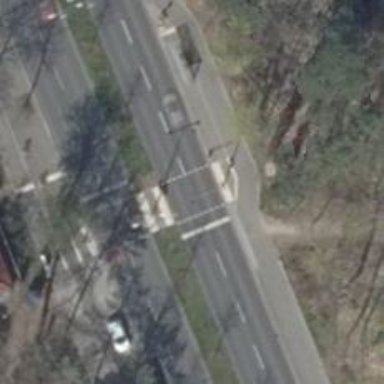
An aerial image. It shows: Road crossing with traffic signals.